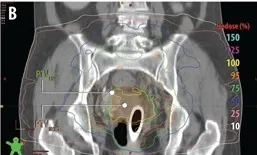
Paracoronal CT view for the approved external beam radiotherapy.
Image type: radiology (ct)